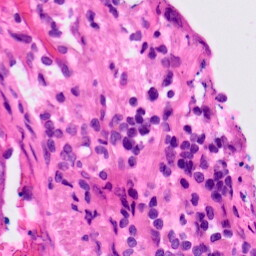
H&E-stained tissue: Lung